Interaction volume radius: 5 \u00c5
Interaction volume height: 10 \u00c5
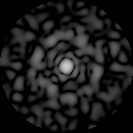
Disorder parameter: 0.8355